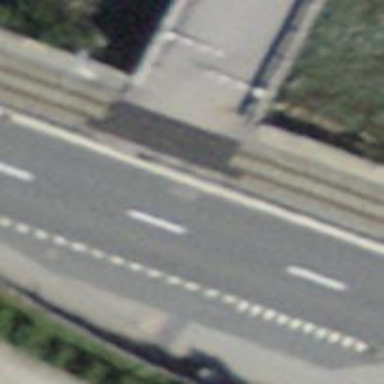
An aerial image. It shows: Uncontrolled railway crossing.